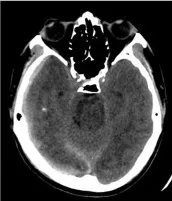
Initial imaging. (E) D0 CT-scan (no contrast agent). Evidence of a 13-mm-thick heterogenous subdural collection in the right convexity with significant midline deviation.
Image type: radiology (ct)